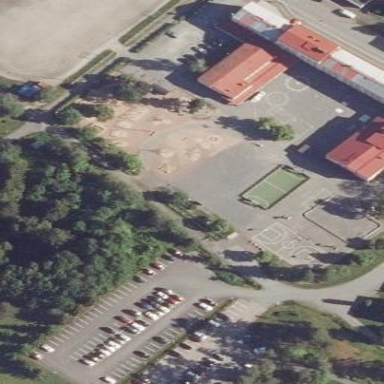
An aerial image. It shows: Pitch for leisure activities.